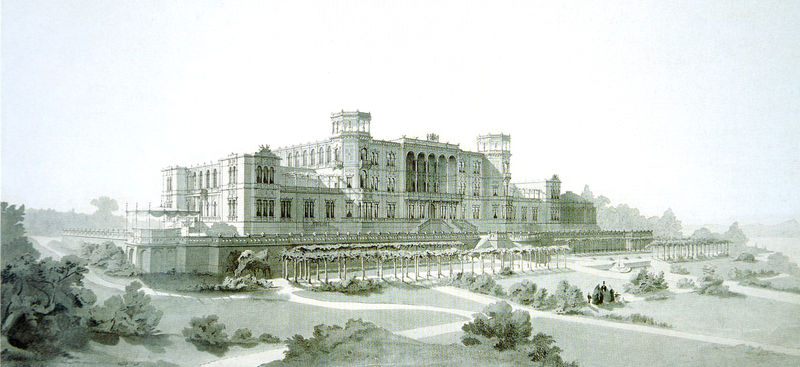
Titel: Entwurf zu Schloß Feldafing, Perspektive von SW
Künstler: August von Voit
Standort: München
Institution: Architekturmuseum der Technischen Universität
Schlagwörter: baum, dunkel, gruppe, himmel, laub, mann, schatten, weiß, aquarell, bäume, grün, landschaft, menschen, sand, stadt, fenster, frankreich, frau, grau, hell, licht, schwarz, skizze, säule, säulen, terasse, zeichnung, anlage, gebäude, gras, haus, park, parkanlage, rasen, schloss, weg, wiese, leute, architektur, sockel, strauch, busch, büsche, gebüsch, pfad, sonne, sträucher, wege, wiesen, land, familie, klassizismus, pflanzen, wald, anhöhe, pferde, turm, garten, balkon, terrasse, sitz, ansicht, bogen, fassade, italien, mauer, allee, graphik, winter, grisaille, promenade, erhaben, treppe, treppen, tor, halle, straßen, bögen, eingang, tusche, arkade, loggia, türme, palast, palazzo, spaziergang, hall, stich, schwarzweiß, bahnhof, entwurf, arkaden, gemäuer, lustschloss, alleen, spitzbogen, mauern, residenz, landhaus, lanschaft, rundbögen, sonnenschein, baldachin, etagen, geschosse, anpflanzung, ballustrade, pavillon, spaziergänger, orangerie, spalier, preußen, lavierung, baustelle, pfade, reichstag, risalite, schlossanlage, eckpilaster, gartenanlage, baukörper, risalith, achitektur, kurhaus, utopie, gotisierend, neugotisch, potsdam, coloriert, gartenseite, gebäudekomplex, herrschersitz, alage, arkadenstellung, ecltürme, fenseter, fiktion, graa, hellichkeit, höhere türme, kur, kurbad, landschöoss, mittelrisalith, oktogone, prächtig, sommerresidenz, sommersitz, teichnung, französiche gartenkunst